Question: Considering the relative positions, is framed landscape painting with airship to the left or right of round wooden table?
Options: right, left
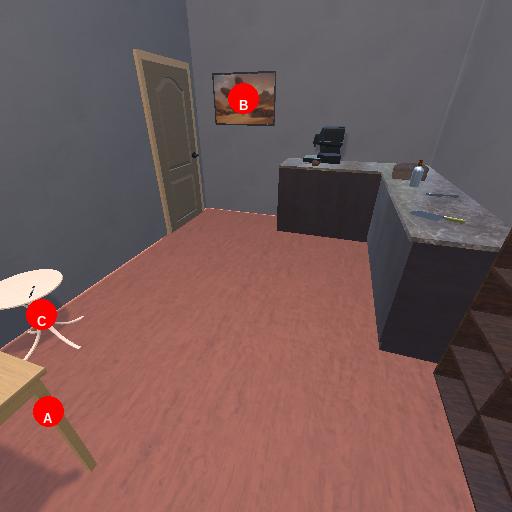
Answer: right